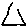
Label: triangle